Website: apple
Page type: billing-address
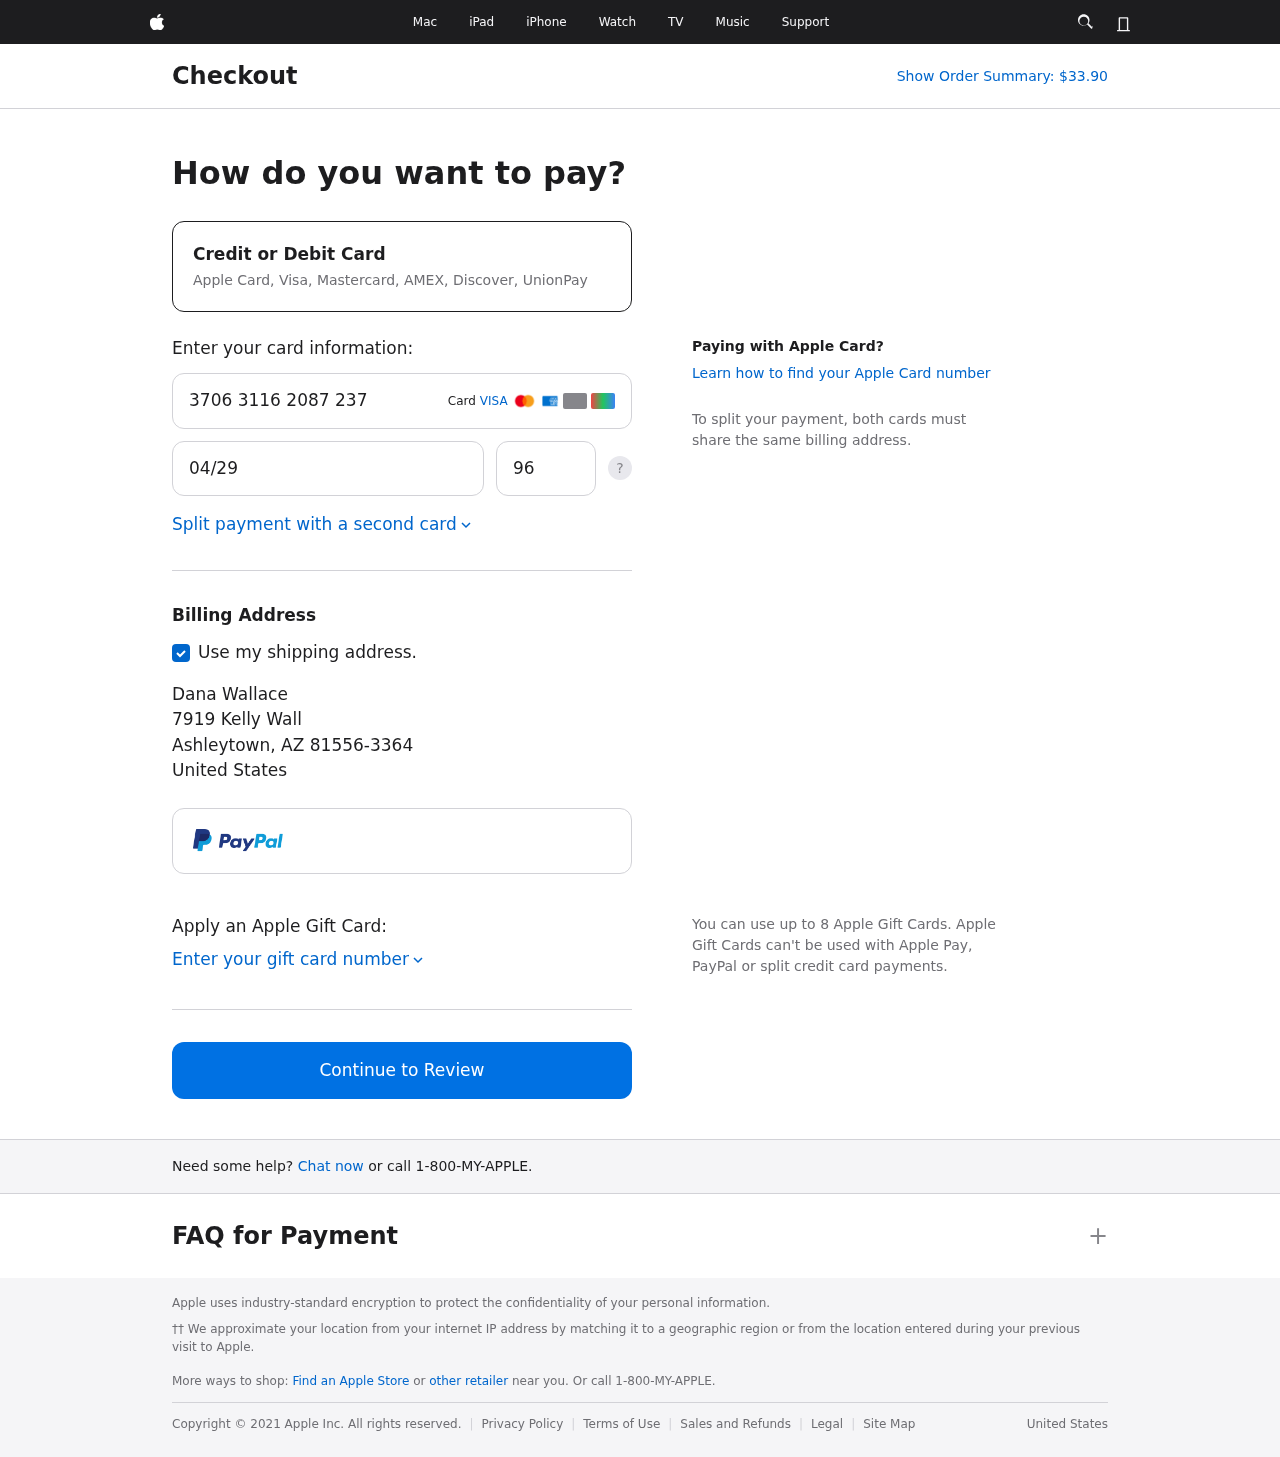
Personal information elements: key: PII_CARD_CVV
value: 9655
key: PII_CARD_EXPIRY
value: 04/29
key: PII_CARD_NUMBER
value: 3706 3116 2087 237
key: PII_CITY
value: Ashleytown
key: PII_COUNTRY
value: United States
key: PII_FULLNAME
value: Dana Wallace
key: PII_POSTCODE_FULL
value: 81556-3364
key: PII_STATE_ABBR
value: AZ
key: PII_STREET
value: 7919 Kelly Wall
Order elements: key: ORDER_TOTAL
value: Show Order Summary: $33.90